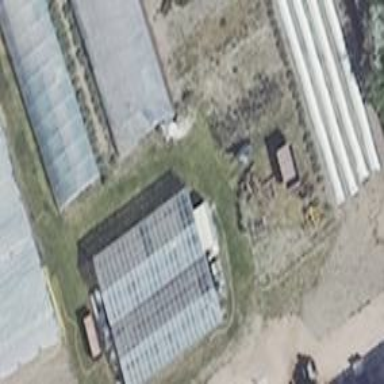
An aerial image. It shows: Greenhouse.